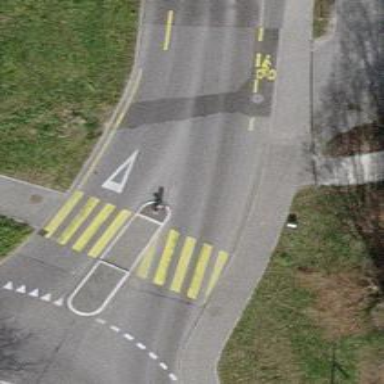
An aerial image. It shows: Uncontrolled road crossing with pedestrian island.